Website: walmart
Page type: billing-address
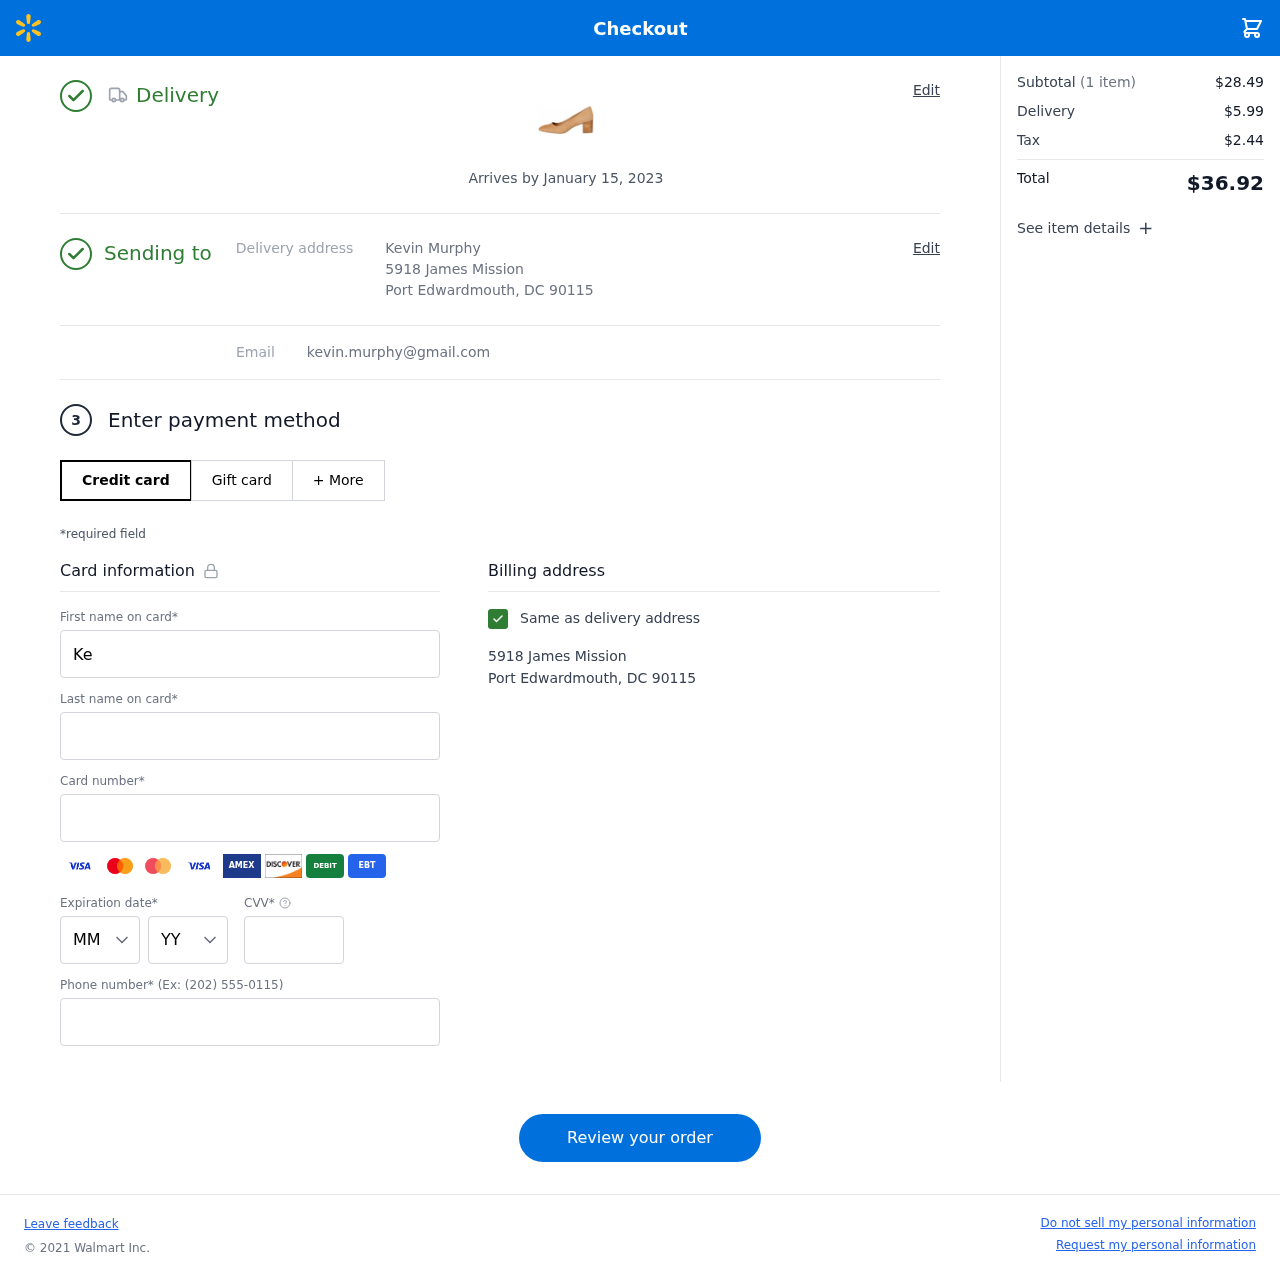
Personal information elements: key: PII_CARD_CVV
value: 9380
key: PII_CARD_EXPIRY_MONTH
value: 01
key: PII_CARD_EXPIRY_YEAR
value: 28
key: PII_CARD_NUMBER
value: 3411 8689 6712 788
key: PII_EMAIL
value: kevin.murphy@gmail.com
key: PII_FIRSTNAME
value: Kevin
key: PII_FULLNAME
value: Kevin Murphy
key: PII_LASTNAME
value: Murphy
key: PII_PHONE
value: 8983328570
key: PII_STREET
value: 5918 James Mission
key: PII_CITY_STATE_ZIP
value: Port Edwardmouth, DC 90115
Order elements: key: ORDER_DELIVERY_DATE
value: Arrives by January 15, 2023
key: ORDER_NUM_ITEMS
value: (1 item)
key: ORDER_SUBTOTAL
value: $28.49
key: ORDER_SHIPPING_COST
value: $5.99
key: ORDER_TAX
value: $2.44
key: ORDER_TOTAL
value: $36.92